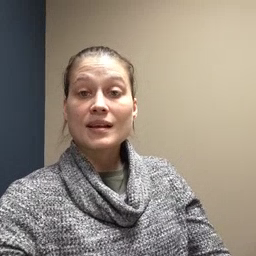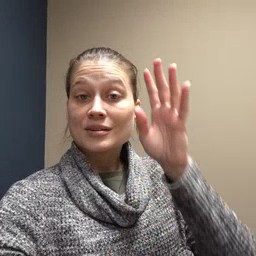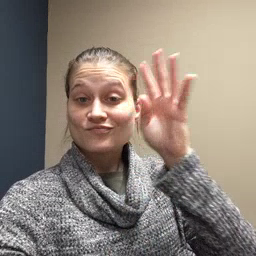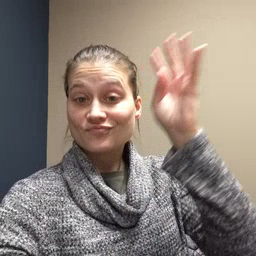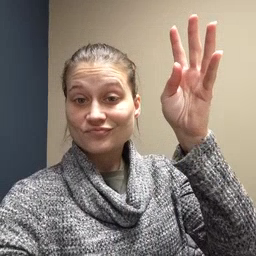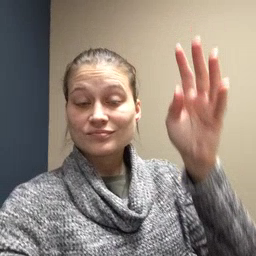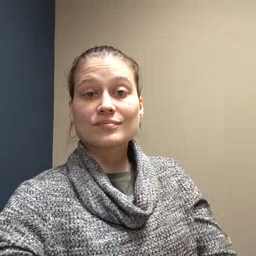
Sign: pretend